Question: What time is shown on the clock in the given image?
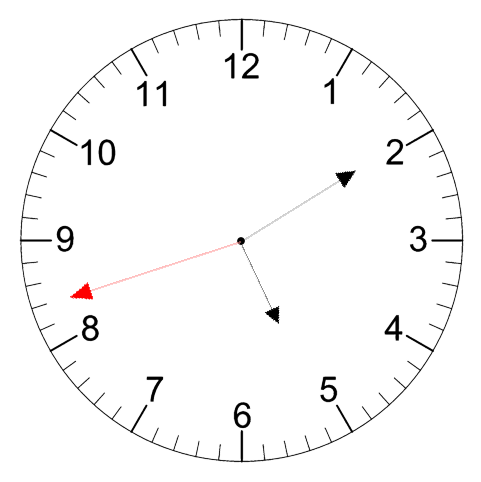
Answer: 05:09:42